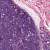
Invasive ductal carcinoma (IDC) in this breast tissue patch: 0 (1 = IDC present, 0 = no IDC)